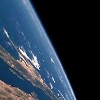
Label: water